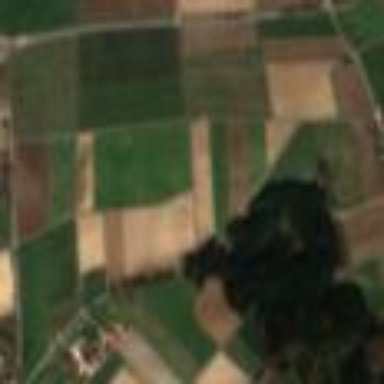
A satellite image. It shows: Picturesque farmland scene.